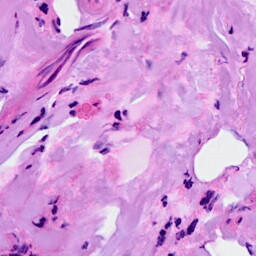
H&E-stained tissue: Breast